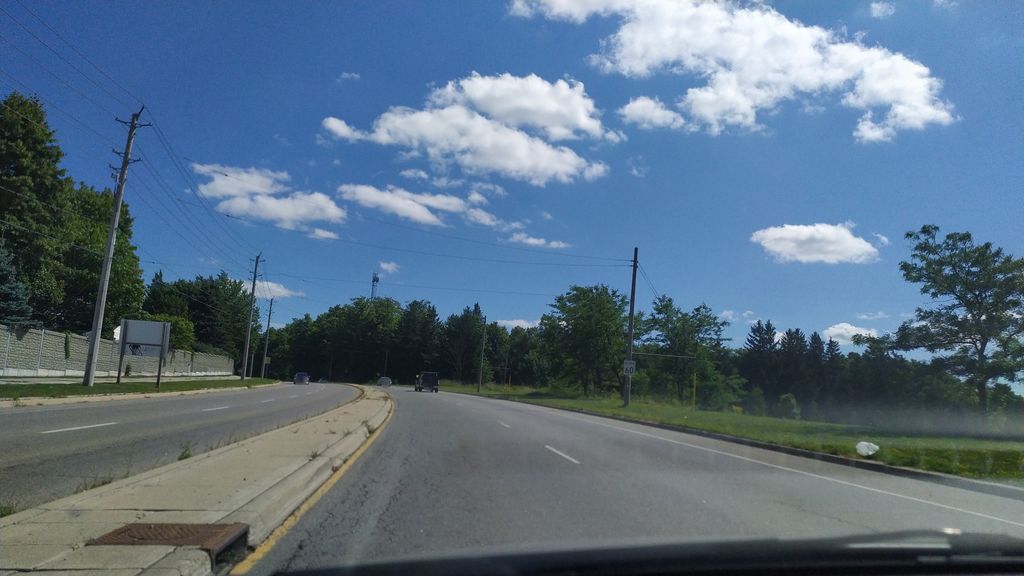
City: kitchener-waterloo